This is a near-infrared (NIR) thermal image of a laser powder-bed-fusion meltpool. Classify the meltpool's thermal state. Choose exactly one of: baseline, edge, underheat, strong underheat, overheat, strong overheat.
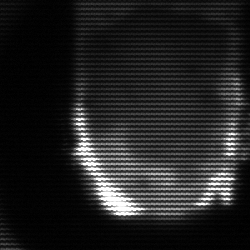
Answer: baseline